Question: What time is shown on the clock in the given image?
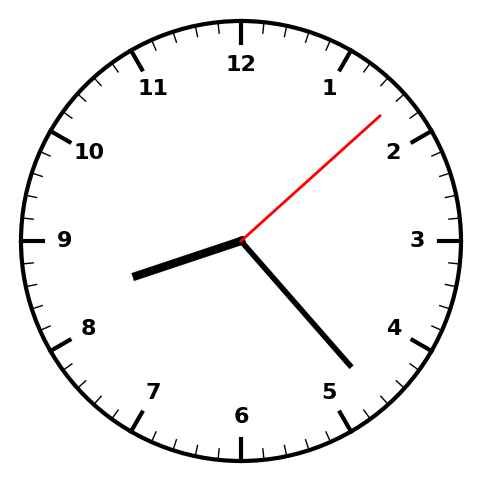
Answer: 08:23:08